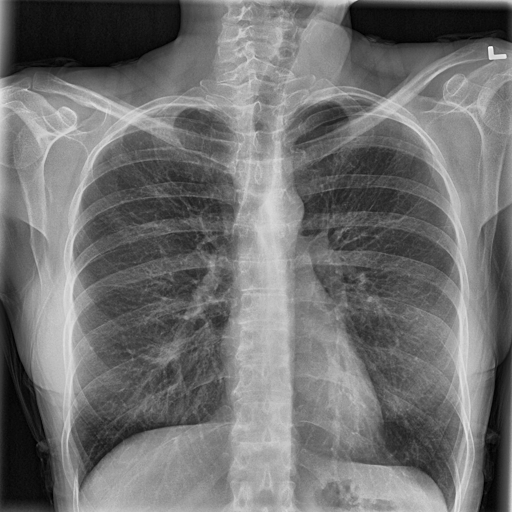
Finding: NORMAL